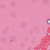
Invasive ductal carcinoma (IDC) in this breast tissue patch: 1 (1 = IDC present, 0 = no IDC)